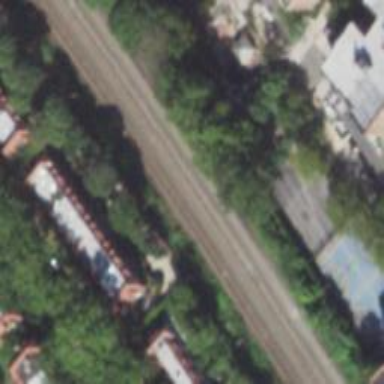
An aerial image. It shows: Electrified railway with rail tracks.